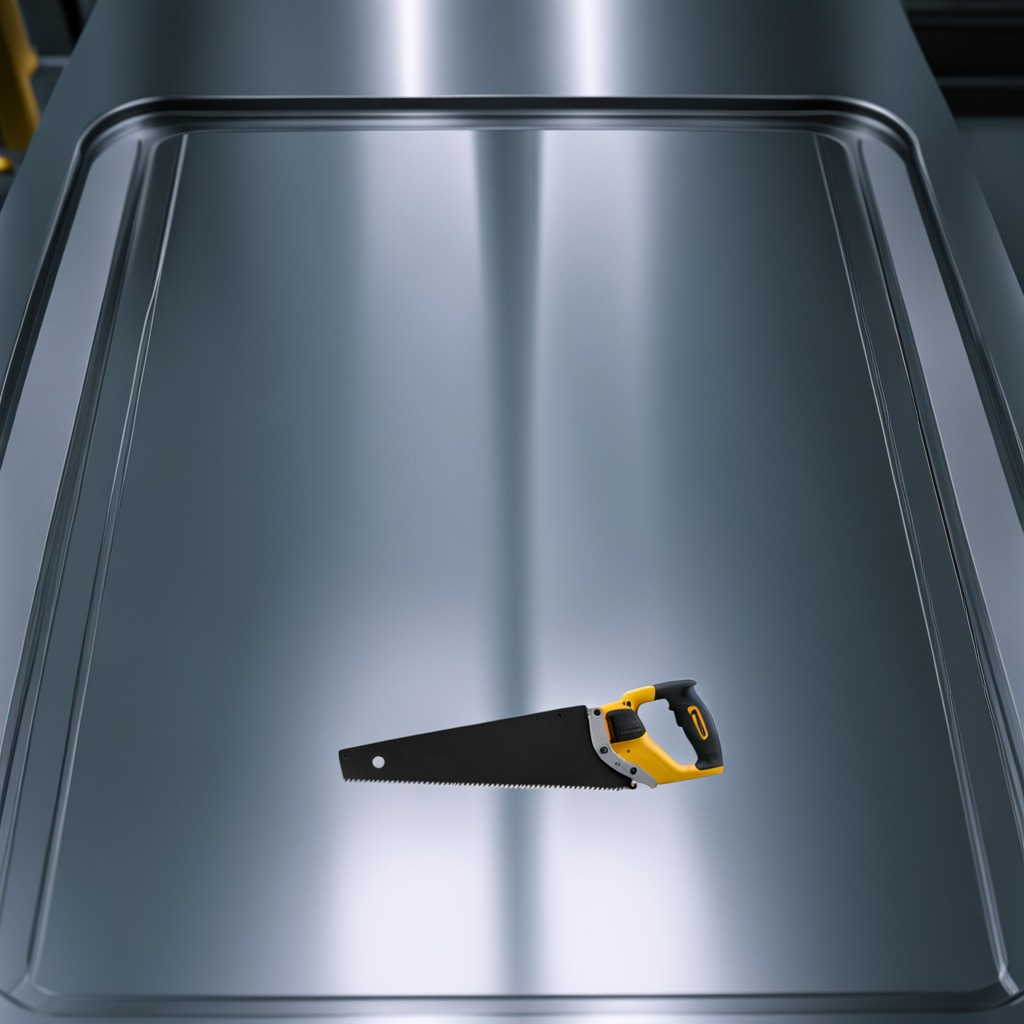
A handheld metal saw is lying on a metal table in a machine shop under fluorescent lights.